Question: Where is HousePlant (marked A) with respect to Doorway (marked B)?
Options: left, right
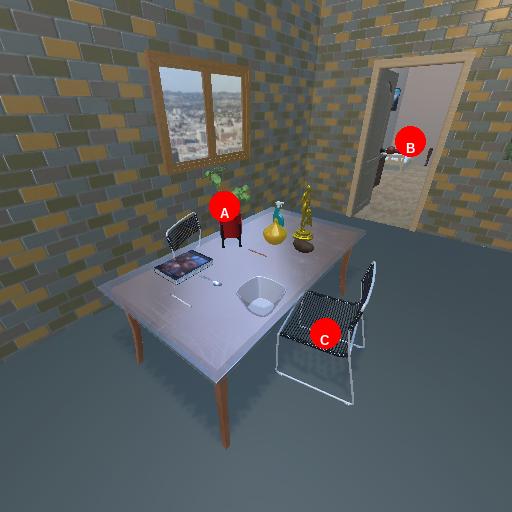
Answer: left